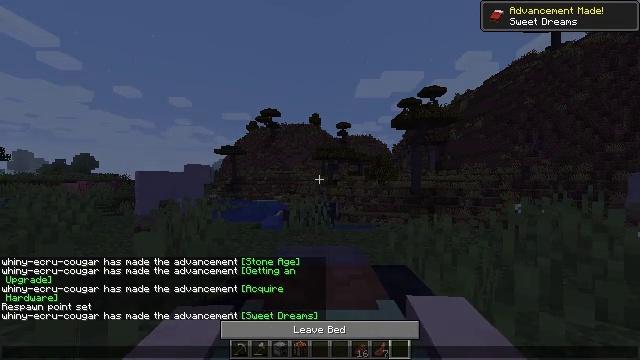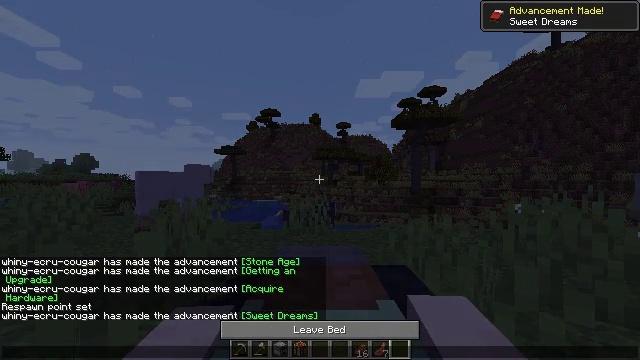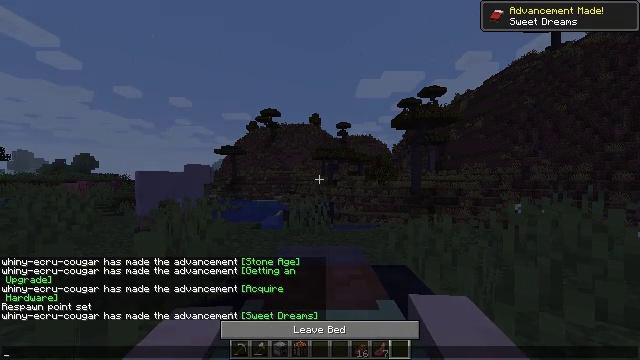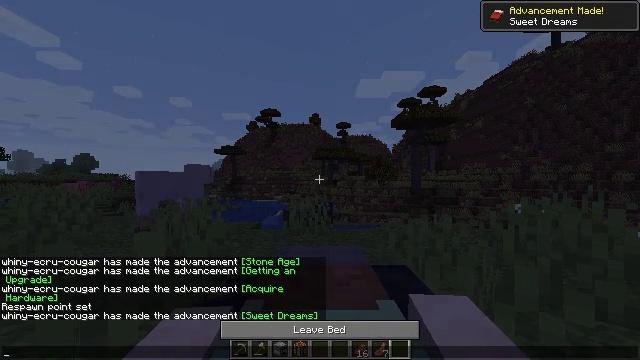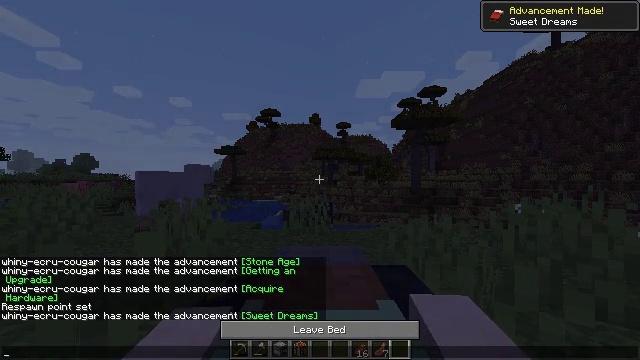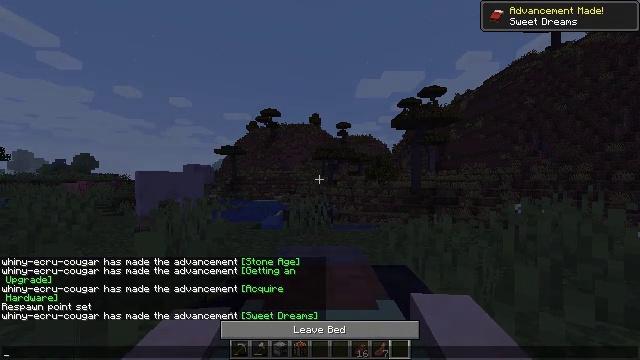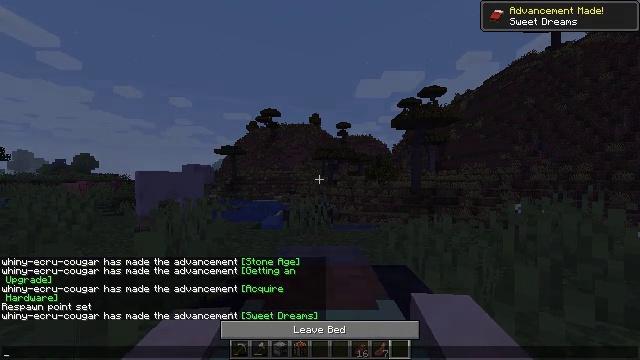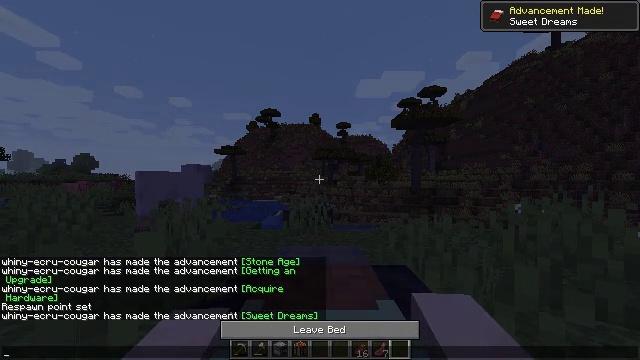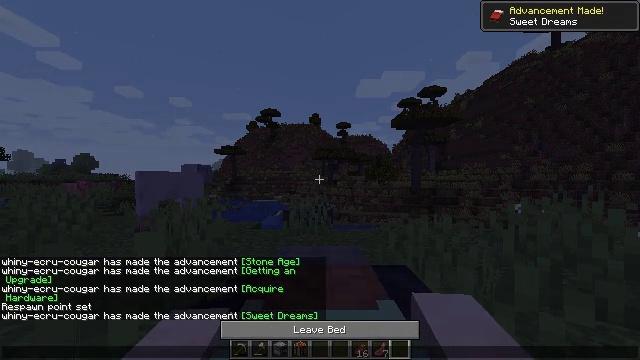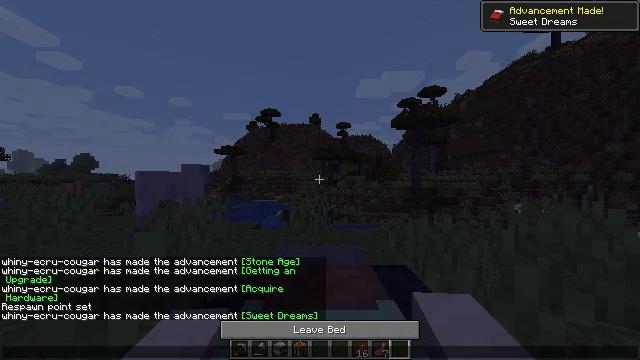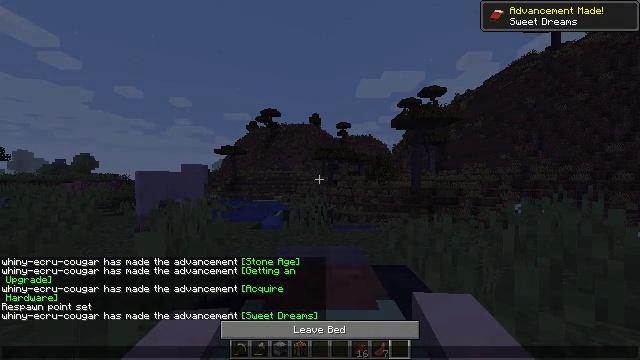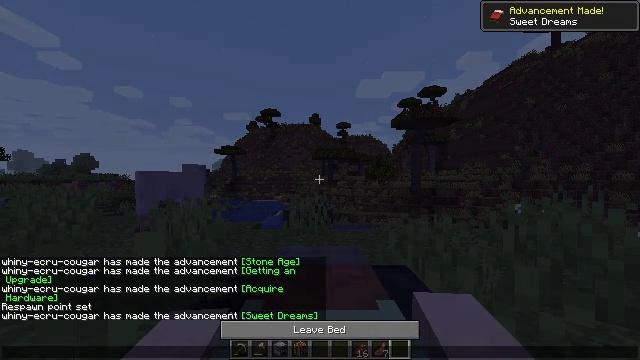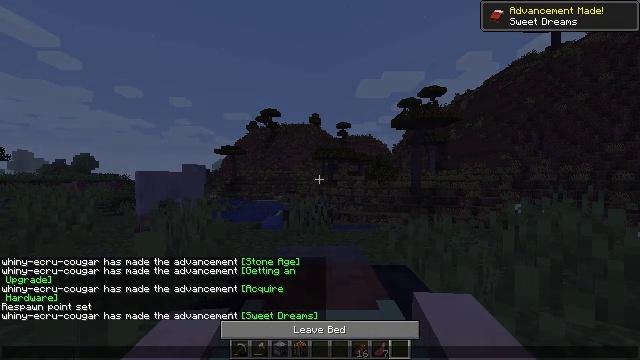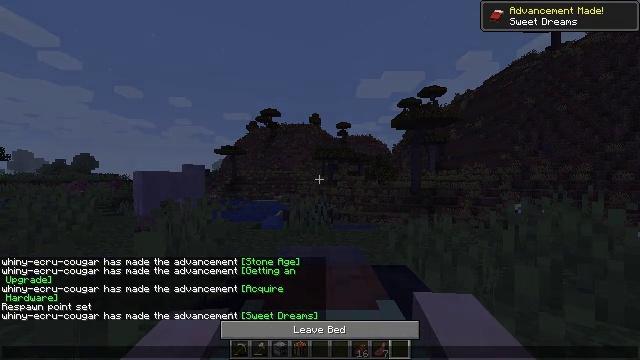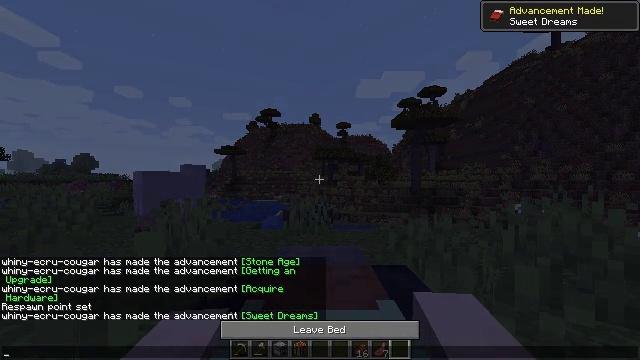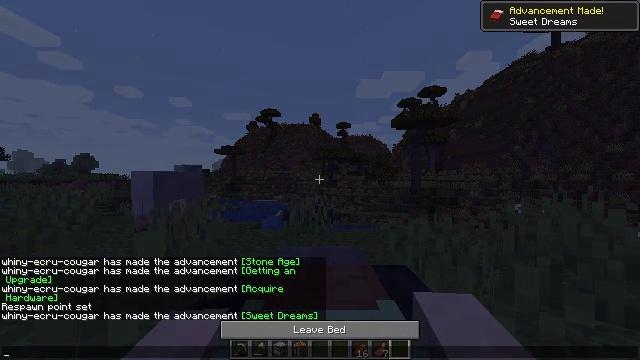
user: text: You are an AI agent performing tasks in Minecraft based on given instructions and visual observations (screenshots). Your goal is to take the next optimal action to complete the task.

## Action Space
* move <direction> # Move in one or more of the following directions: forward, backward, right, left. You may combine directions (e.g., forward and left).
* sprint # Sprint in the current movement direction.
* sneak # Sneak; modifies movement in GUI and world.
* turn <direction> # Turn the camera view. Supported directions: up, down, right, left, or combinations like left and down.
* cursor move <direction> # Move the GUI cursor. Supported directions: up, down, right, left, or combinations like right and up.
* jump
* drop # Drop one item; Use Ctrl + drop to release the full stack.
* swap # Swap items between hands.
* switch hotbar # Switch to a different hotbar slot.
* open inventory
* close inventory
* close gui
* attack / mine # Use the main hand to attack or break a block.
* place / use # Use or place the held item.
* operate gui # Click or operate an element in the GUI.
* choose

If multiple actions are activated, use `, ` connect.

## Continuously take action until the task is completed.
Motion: motion action
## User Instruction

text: Break the black bed to collect it.
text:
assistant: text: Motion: no_op
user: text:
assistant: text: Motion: no_op
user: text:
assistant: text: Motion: no_op
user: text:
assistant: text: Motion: no_op
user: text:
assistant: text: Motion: no_op
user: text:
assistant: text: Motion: no_op
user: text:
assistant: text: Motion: cursor move left and down
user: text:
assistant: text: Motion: cursor move left and down
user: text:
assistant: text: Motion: cursor move left and down
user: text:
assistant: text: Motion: cursor move left and down
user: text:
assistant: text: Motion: cursor move left and down
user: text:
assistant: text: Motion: cursor move left and down
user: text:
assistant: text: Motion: no_op
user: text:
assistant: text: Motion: no_op
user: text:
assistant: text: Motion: no_op
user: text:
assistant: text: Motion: no_op
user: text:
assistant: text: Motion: no_op
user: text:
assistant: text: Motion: no_op
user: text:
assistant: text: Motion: no_op
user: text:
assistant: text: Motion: no_op
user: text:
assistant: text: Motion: no_op
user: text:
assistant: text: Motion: no_op
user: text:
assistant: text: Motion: no_op
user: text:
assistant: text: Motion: no_op
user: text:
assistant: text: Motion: no_op
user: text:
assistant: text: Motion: no_op
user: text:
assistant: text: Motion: no_op
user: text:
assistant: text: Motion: no_op
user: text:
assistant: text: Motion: cursor move left and up
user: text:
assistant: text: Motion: cursor move left and up